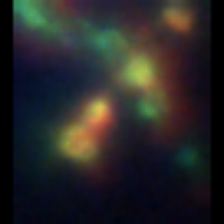
Taxon: Diatom_aggregate
Group: Diatoms